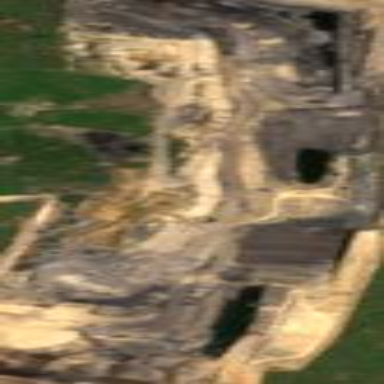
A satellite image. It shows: Quarry area.